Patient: sex M, age 57
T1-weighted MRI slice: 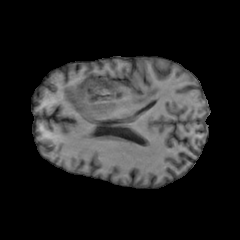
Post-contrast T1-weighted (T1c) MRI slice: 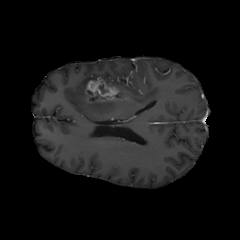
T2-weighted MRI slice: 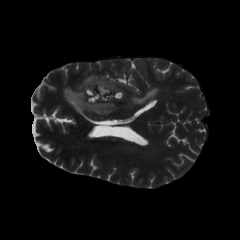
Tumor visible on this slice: yes
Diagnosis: Glioblastoma, IDH-wildtype
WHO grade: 4